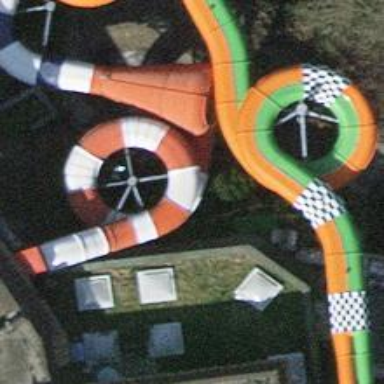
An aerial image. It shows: Water slide attraction.